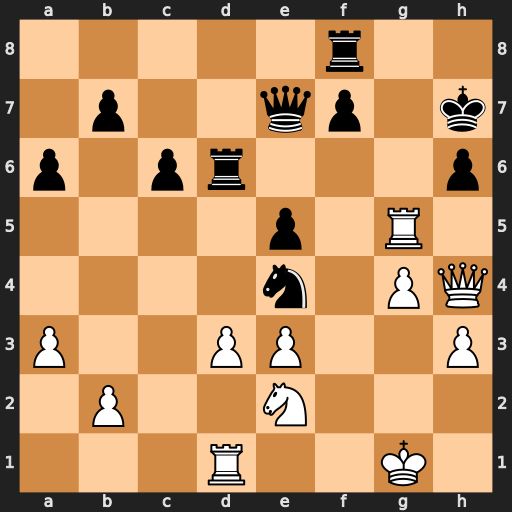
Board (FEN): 5r2/1p2qp1k/p1pr3p/4p1R1/4n1PQ/P2PP2P/1P2N3/3R2K1
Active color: w
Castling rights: -
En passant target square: -
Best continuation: Rg7+ Kxg7 Qxe7